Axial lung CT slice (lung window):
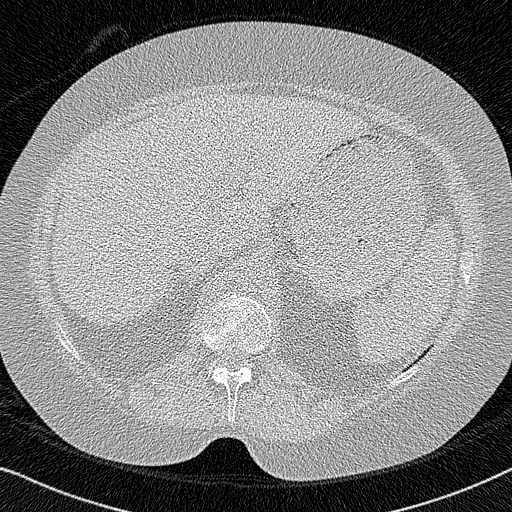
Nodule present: no